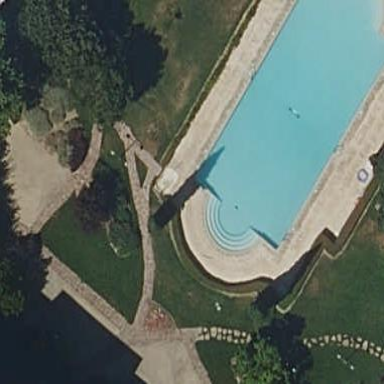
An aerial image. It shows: Swimming pool located in leisure land.